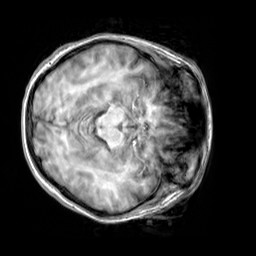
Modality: T1w
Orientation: axial
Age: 18
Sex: female
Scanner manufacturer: siemens
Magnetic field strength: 3 T
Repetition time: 2.3 s
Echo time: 0.00303 s